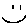
Label: smiley face